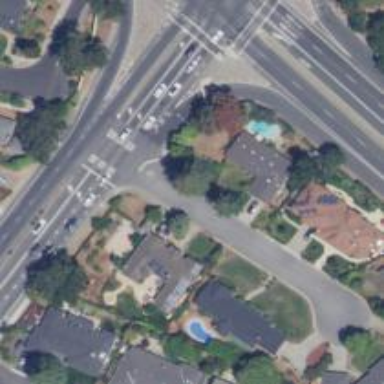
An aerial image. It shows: Road with stop sign.